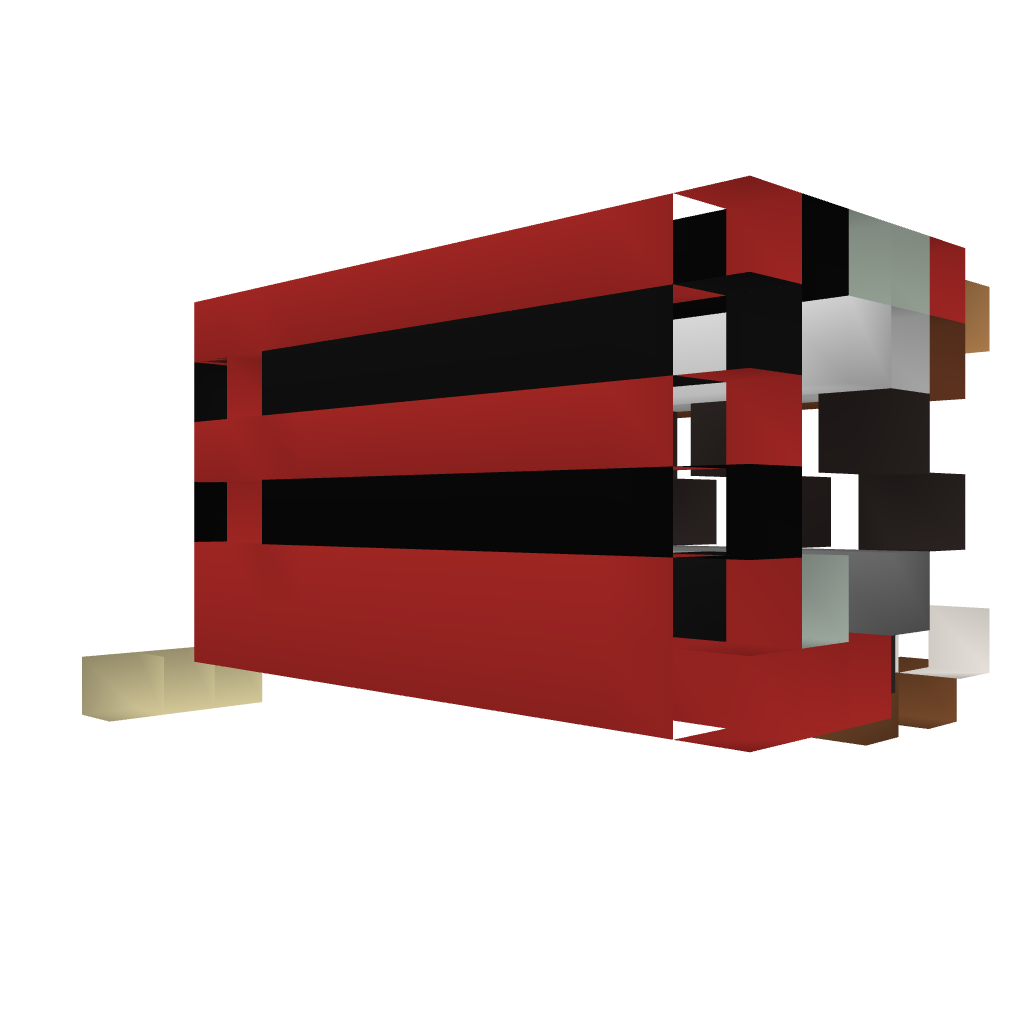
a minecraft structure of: Semi Automatic Furnace